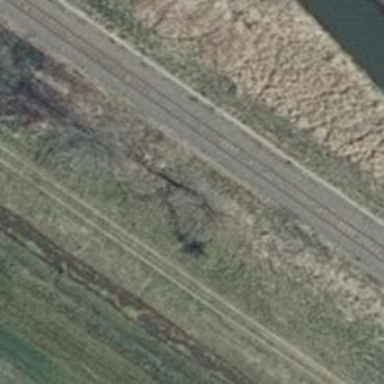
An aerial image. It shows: Row of deciduous broadleaved trees.